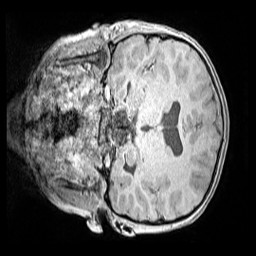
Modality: MP2RAGE
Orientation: coronal
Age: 9
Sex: male
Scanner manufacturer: siemens
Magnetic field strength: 3 T
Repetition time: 4 s
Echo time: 0.00299 s